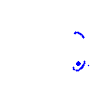
Particle: electron